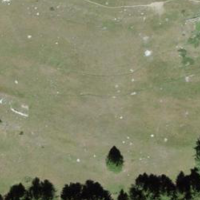
EUNIS habitat code: 45
Species observed at this site:
Rupicapra rupicapra